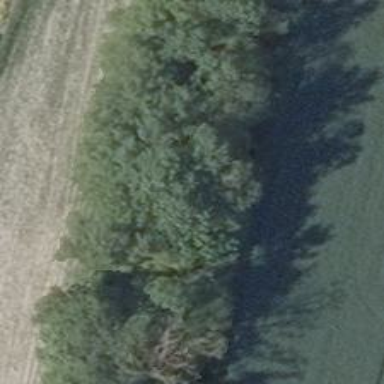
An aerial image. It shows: Row of deciduous broadleaved trees.